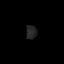
Tissue: lung
Cell type: Fibroblasts
Senescence score: 0.6209
Nuclear area (px): 147
Mean DAPI intensity: 36.517